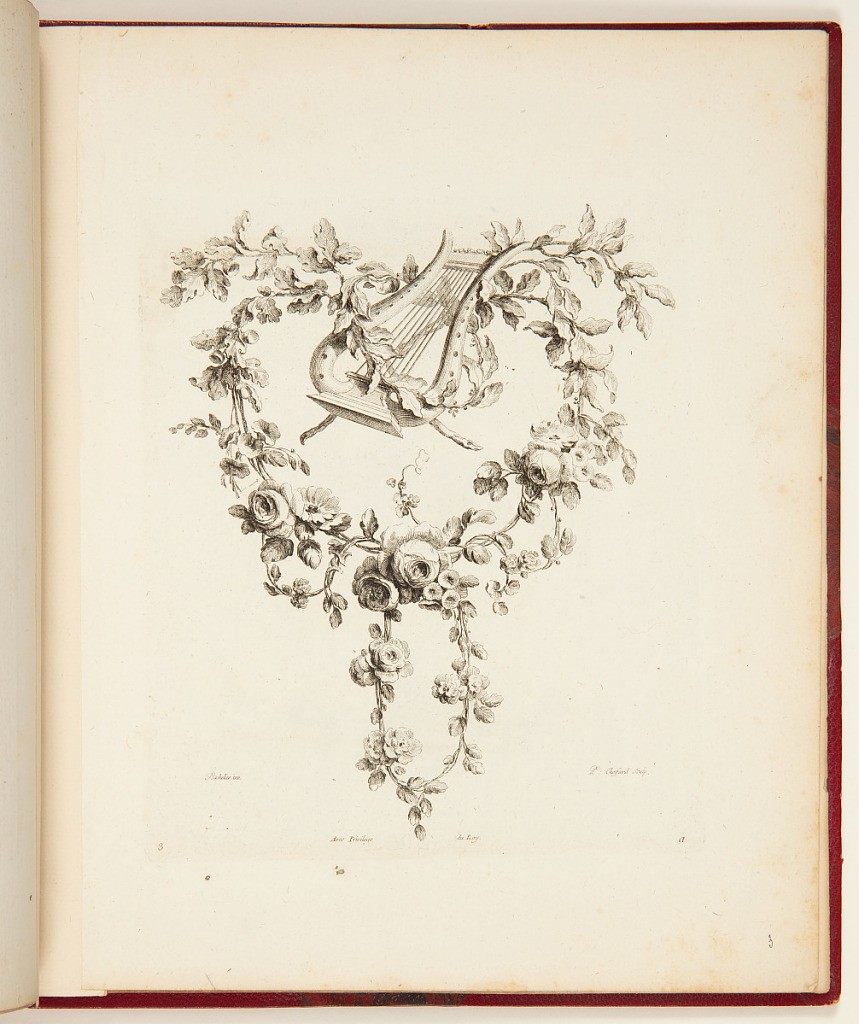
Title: Floral Tailpiece
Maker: Jean-Jacques Bachelier, French, 1724 - 1806
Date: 1760
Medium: Etching and engraving on laid paper
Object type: Print
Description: Third plate from a series of six tailpieces and fleurons originally designed for the 1755-1759 four-volume edition of the Fables de La Fontaine.  The large circular floral motif is made up of interlaced flowers and leaves with a lyr at the top in the center.  The plate is numbered and signed.